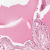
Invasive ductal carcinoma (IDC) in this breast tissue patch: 0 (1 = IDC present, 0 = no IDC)